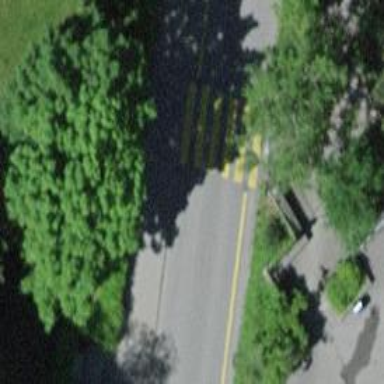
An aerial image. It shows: Uncontrolled crossing on the road.